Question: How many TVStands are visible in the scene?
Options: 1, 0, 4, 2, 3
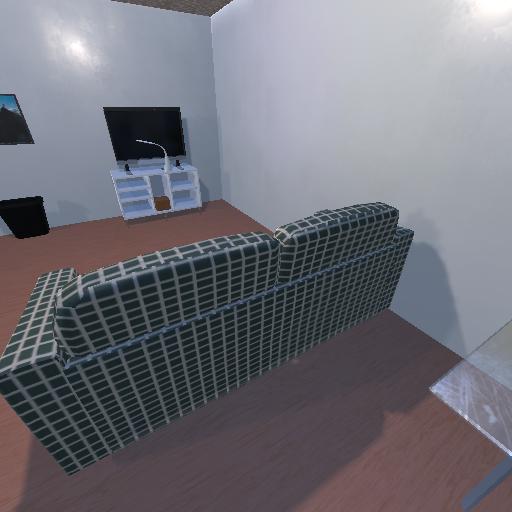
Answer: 1